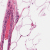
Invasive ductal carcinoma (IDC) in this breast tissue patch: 0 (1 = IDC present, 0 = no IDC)